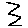
Label: zigzag